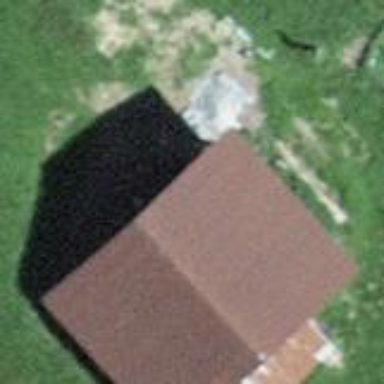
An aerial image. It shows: Barn.